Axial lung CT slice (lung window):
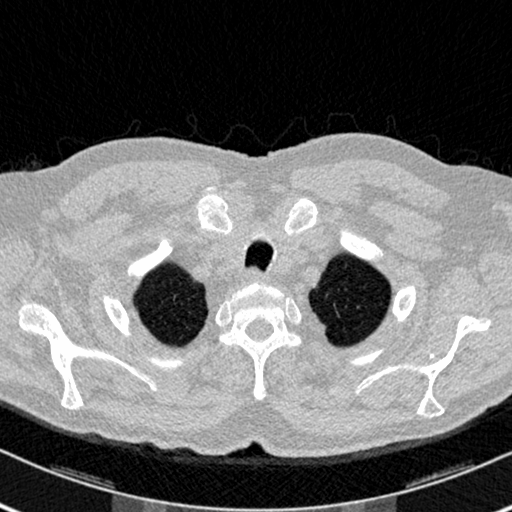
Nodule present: no